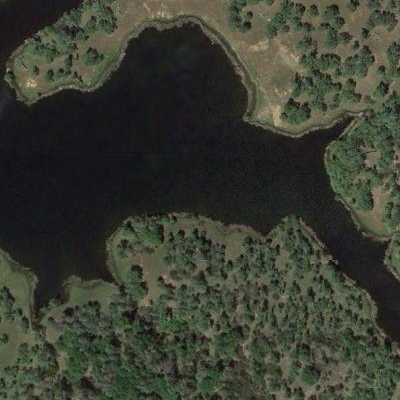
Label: dRiverLake